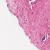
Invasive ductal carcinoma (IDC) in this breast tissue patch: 0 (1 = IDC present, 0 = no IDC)